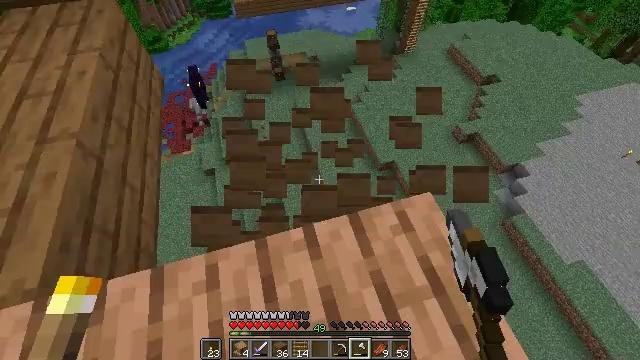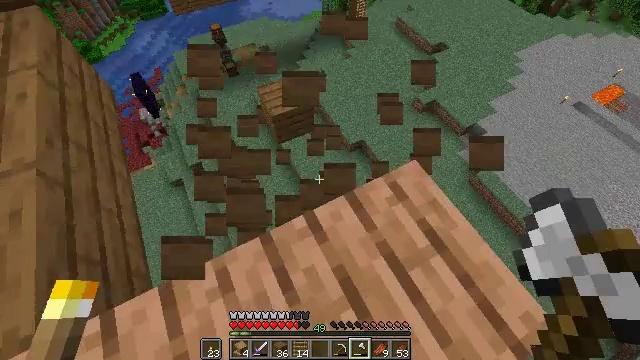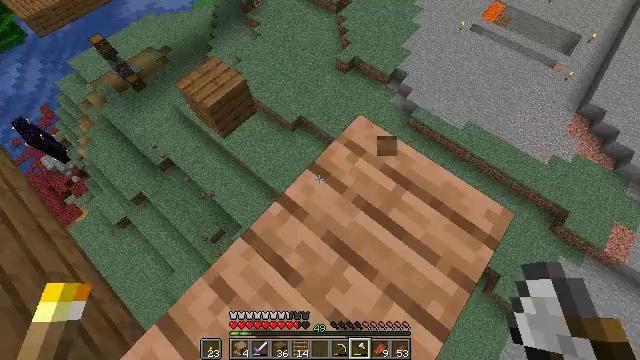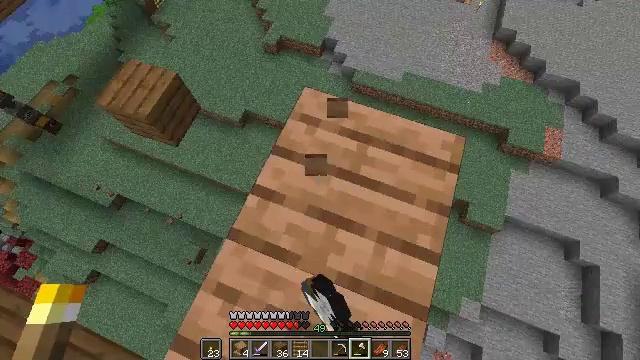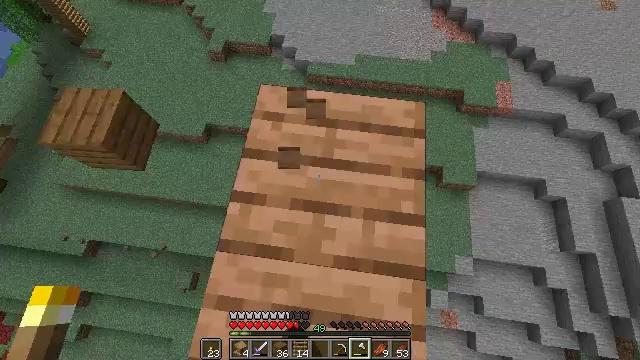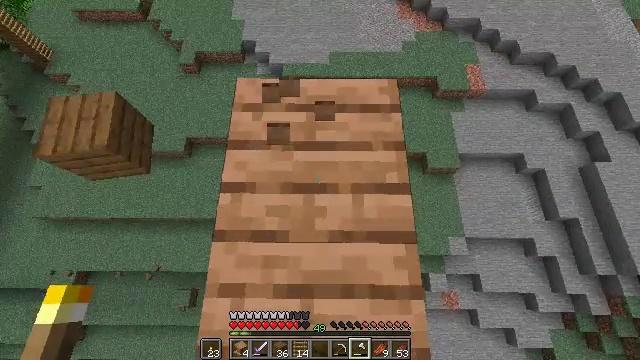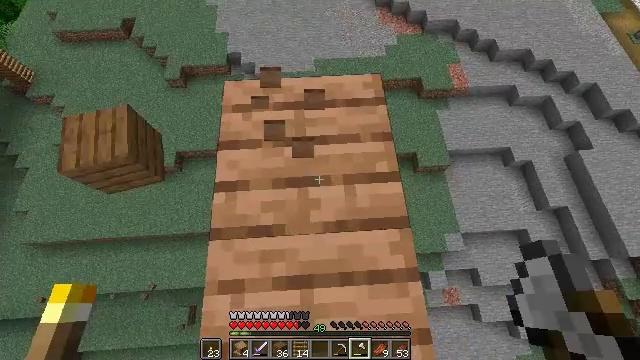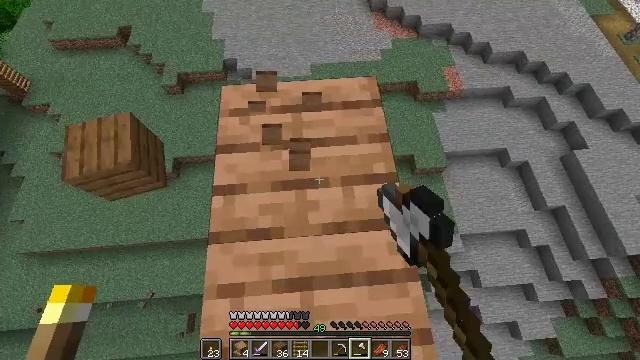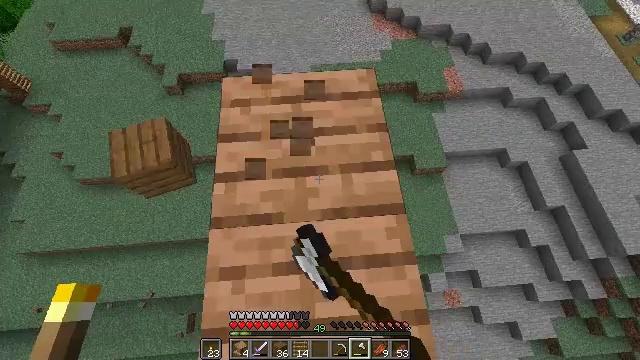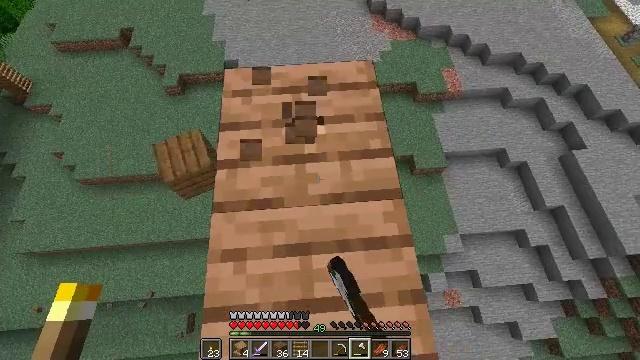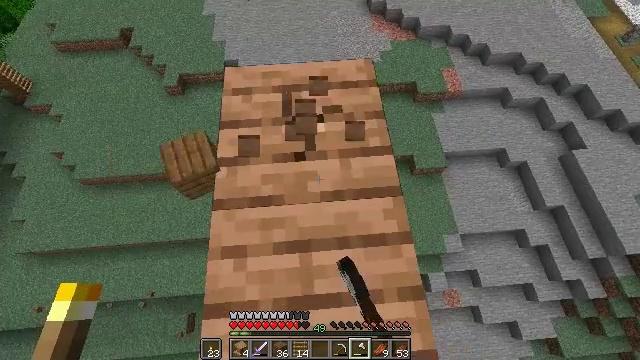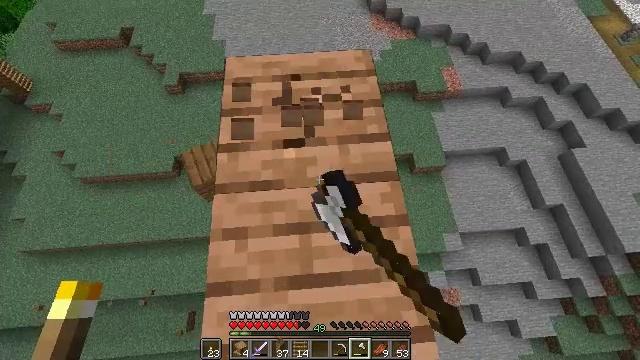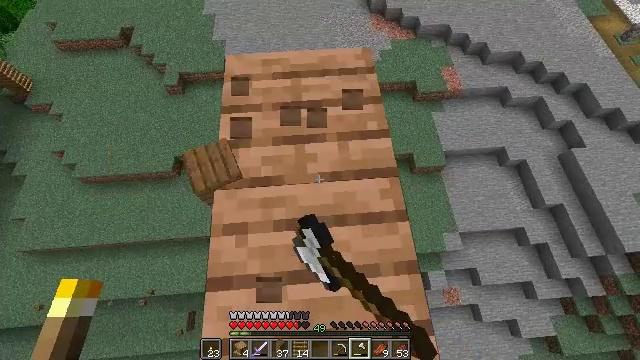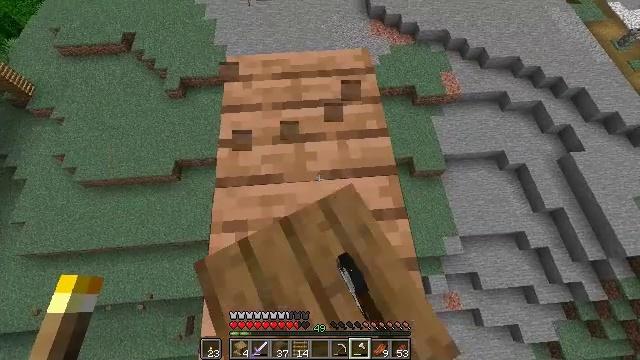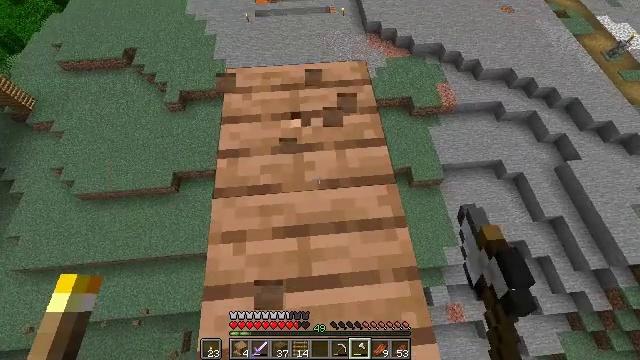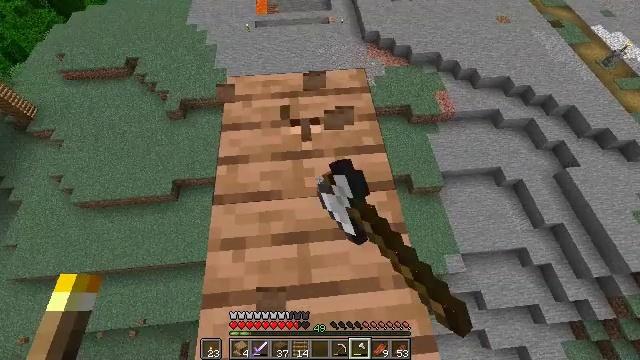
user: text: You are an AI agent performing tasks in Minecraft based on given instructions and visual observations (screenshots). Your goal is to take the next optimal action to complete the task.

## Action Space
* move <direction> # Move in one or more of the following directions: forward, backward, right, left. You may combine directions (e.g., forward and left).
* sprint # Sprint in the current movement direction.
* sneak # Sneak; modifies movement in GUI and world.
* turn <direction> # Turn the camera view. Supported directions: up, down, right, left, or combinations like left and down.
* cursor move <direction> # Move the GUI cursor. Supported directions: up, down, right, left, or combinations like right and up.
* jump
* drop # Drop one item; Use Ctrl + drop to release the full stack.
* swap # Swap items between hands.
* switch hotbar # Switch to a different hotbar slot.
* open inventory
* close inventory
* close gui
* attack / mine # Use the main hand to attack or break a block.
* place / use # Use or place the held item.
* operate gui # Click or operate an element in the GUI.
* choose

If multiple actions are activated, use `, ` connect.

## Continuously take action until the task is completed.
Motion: motion action
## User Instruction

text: Gather jungle planks for building.
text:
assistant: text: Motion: move back and move left, sneak, turn right and down, attack / mine
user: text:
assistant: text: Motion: move back and move left, sneak, turn right and down, attack / mine
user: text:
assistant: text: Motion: move back, sneak, turn right and down, attack / mine
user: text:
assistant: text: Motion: move back, sneak, turn right and down, attack / mine
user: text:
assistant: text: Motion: move back, sneak, turn right, attack / mine
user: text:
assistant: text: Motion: move back, sneak, turn right and up, attack / mine
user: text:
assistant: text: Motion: move back, sneak, turn right, attack / mine
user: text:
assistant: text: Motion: move back, sneak, attack / mine
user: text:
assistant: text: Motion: move back, sneak, attack / mine
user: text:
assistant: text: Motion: move back, sneak, attack / mine
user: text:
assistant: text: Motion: sneak, attack / mine
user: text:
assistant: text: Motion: sneak, attack / mine
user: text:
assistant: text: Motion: sneak, attack / mine
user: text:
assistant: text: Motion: sneak, turn up, attack / mine
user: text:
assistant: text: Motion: sneak, turn up, attack / mine
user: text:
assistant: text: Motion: sneak, turn up, attack / mine
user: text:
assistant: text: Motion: sneak, attack / mine
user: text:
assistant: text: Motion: sneak, attack / mine
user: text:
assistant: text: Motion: sneak, attack / mine
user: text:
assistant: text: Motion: sneak, attack / mine
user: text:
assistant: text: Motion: sneak, attack / mine
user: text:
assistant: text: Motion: sneak, attack / mine
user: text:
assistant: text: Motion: sneak, attack / mine
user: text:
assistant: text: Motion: sneak, attack / mine
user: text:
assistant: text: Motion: move back, sneak, attack / mine
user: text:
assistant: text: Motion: move back, sneak, attack / mine
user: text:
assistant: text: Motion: move back, sneak, attack / mine
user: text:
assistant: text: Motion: move back, sneak, attack / mine
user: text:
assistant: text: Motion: move back, sneak, attack / mine
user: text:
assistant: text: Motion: move back, sneak, attack / mine